Question: This is my view page:
'''
for (int i = 0; i < Model.Count; i++)
{
<div class="row service-block" id="searchresult@(i)">
<div class="col-lg-6 col-md-5">
<div class="mrb5">
<label>abc</label>
<label>Xyz</label>
<input type="button" style="display:none;"class="bookappointmentbutton" id="btnAppointment" value="Book Appointment" />
</div>
</div>
</div>
}
'''
And the JavaScript:
'''
$(document).ready(function () {
$("#searchresult").mouseenter(function () {
$('#btnAppointment').show();
});
$("#searchresult").mouseleave(function () {
$('#btnAppointment').hide();
});
});
'''
I am displaying list of records like this:

consider this image as an example because this is how i am displaying list of records.
now i want to do is when my mouse hovers over div say for eg then i want to show button and on mouseleave i want to hide button.
when my mouse hover over then i want to display button and on leave hide button.
but as i am generating new div for every records i am not getting how to to this with different division.
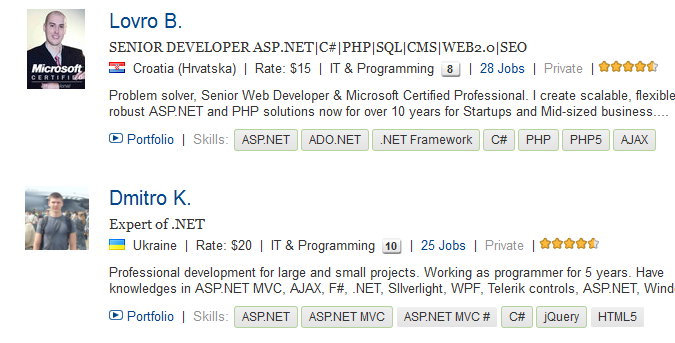
Answer: Use 'this' to find element in currently hovered div. also you have duplicate IDs in DOM. IDs should be unique. use class selector instead of keeping duplicate IDs:
'''
$("[id^=searchresult]").mouseenter(function () {
$(this).find('.bookappointmentbutton').show();
});
$("[id^=searchresult]").mouseleave(function () {
$(this).find('.bookappointmentbutton').hide();
});
'''
As suggested by A. Wolff, You can narrow down these two event to single event by using '.hover()'
'''
$("[id^=searchresult]").hover(function () { $(this).find('.bookappointmentbutton').toggle(); });
'''
<URL>